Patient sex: F
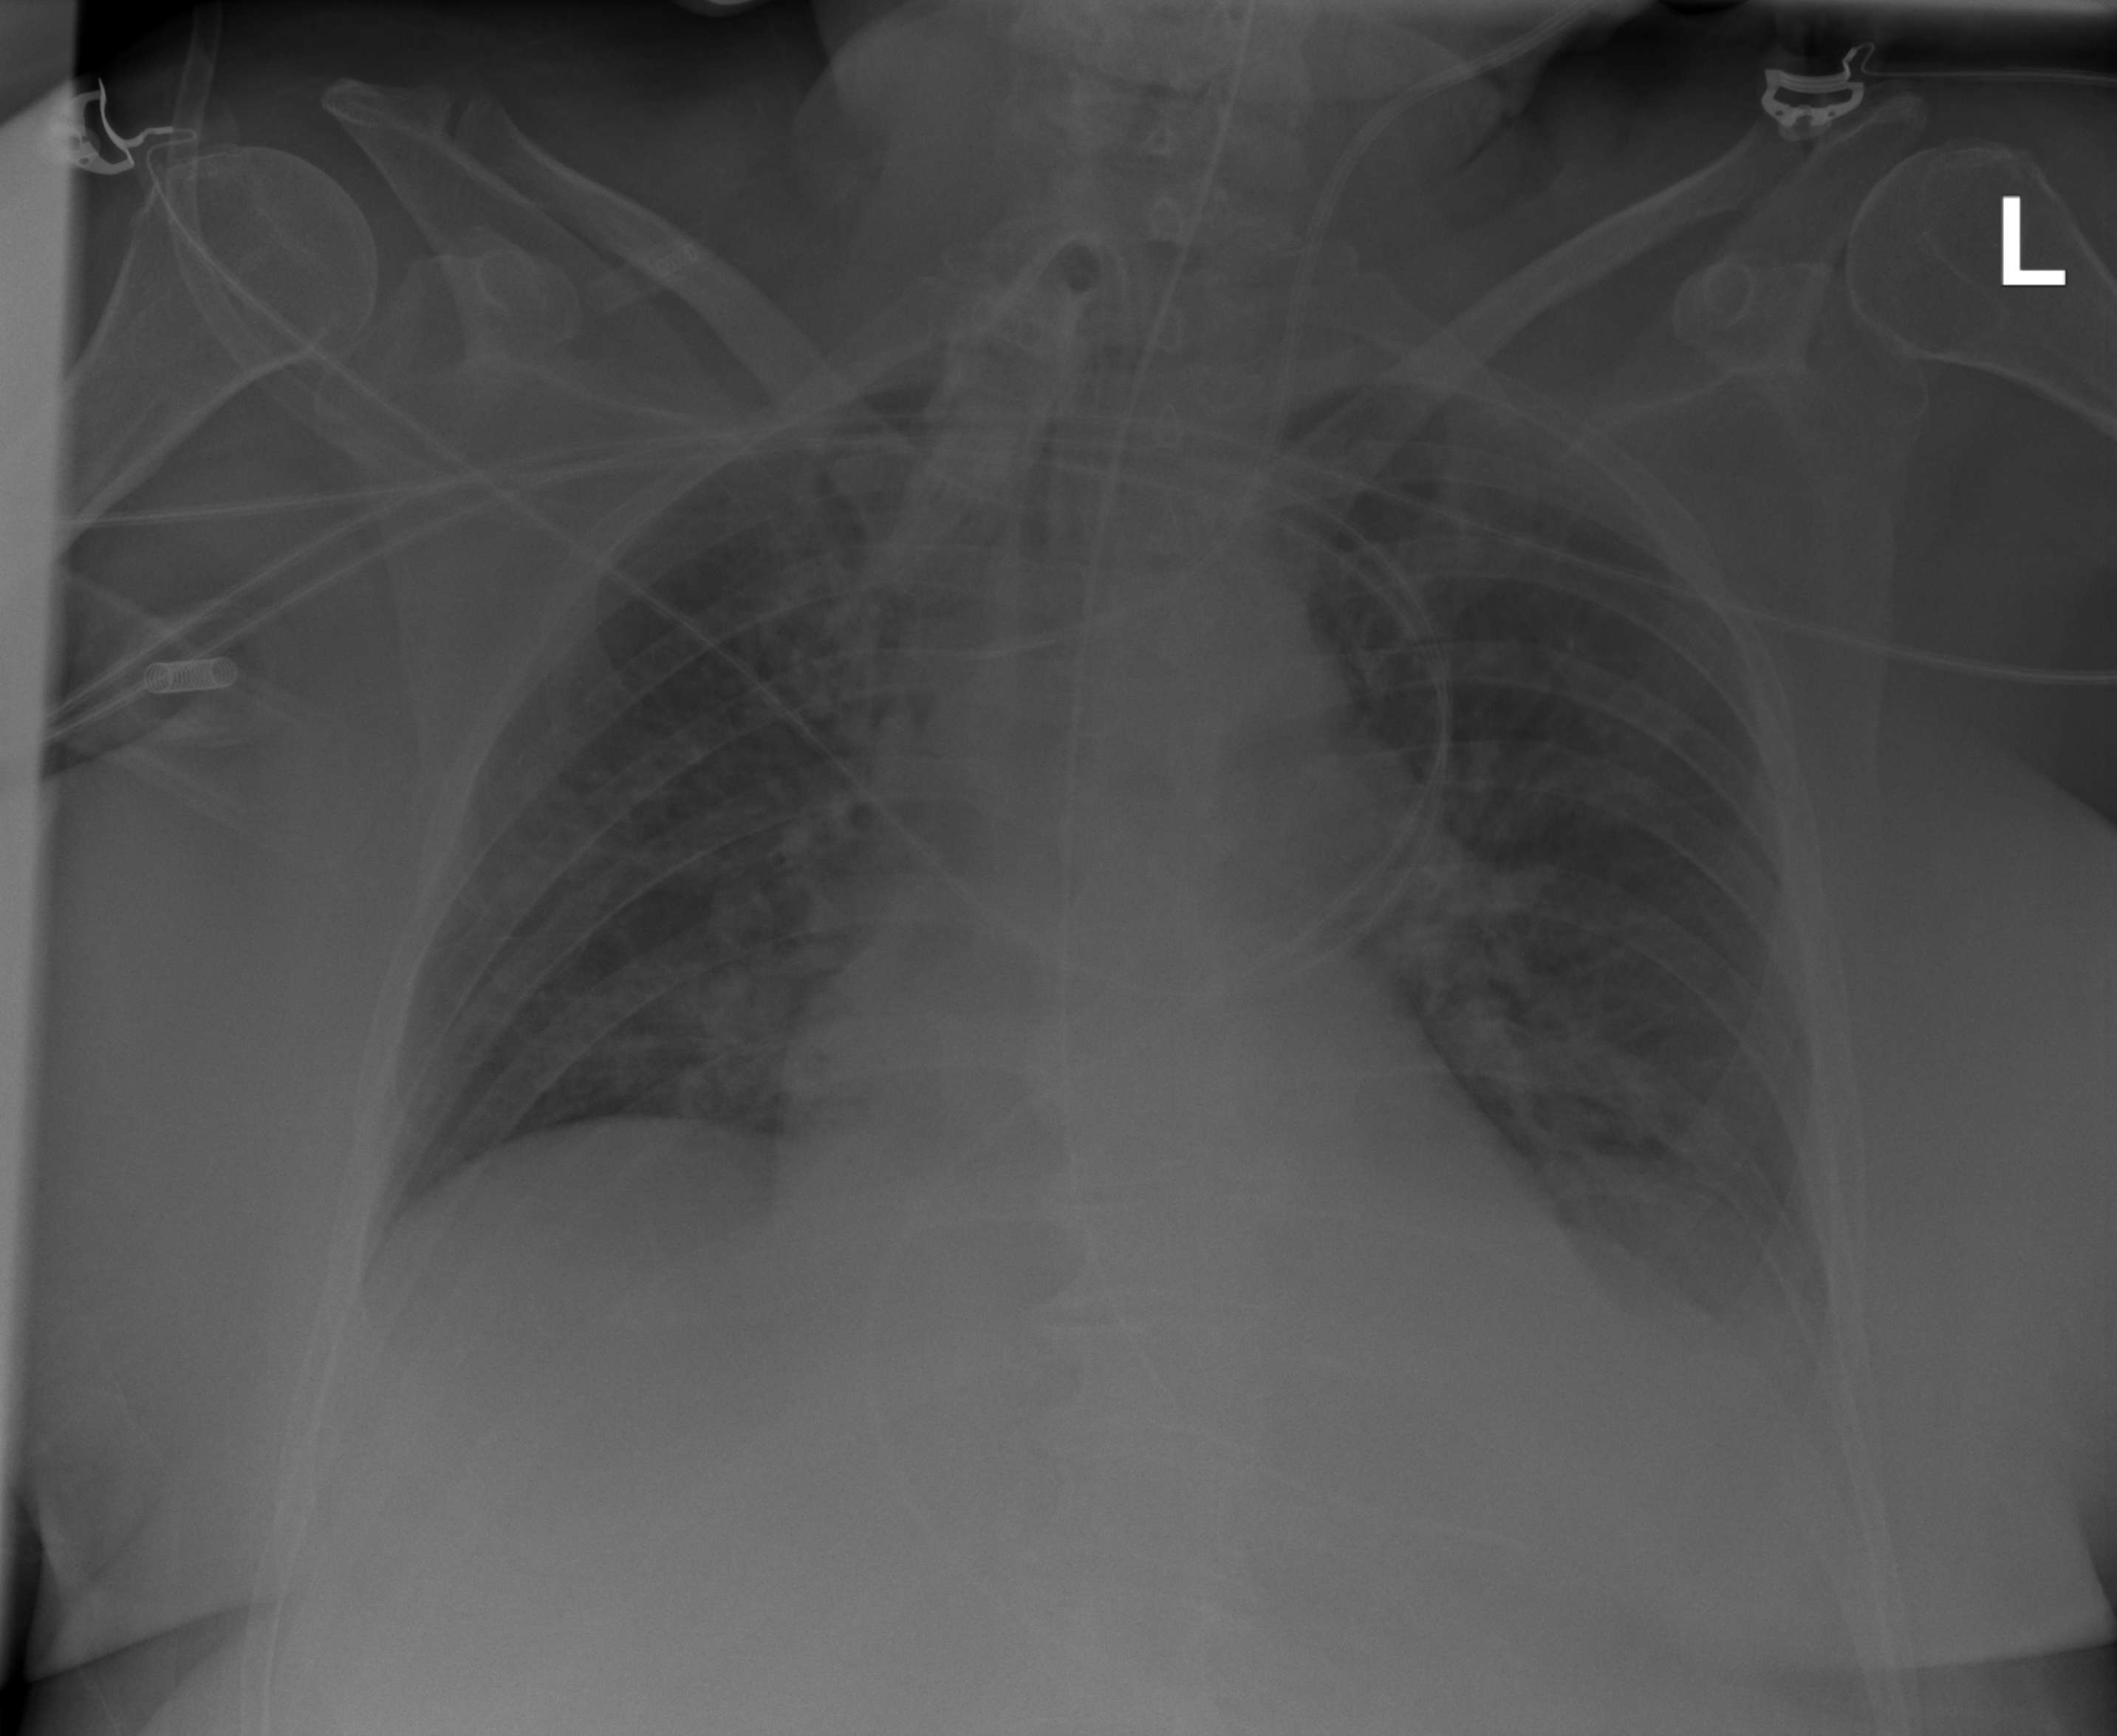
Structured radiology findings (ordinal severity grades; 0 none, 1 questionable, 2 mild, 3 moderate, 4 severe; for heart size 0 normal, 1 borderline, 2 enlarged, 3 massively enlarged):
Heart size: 2
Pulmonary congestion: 2
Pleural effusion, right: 0
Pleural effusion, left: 2
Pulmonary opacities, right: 0
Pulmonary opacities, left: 0
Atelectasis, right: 0
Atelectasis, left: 2